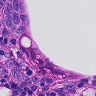
Metastatic tissue present: yes